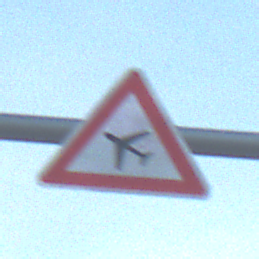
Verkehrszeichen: FlugbetriebRechts
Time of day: SunriseSunset
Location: Outdoor (Beach)
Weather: PartlyCloudy
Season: NotSpecified
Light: Natural